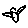
Label: bird